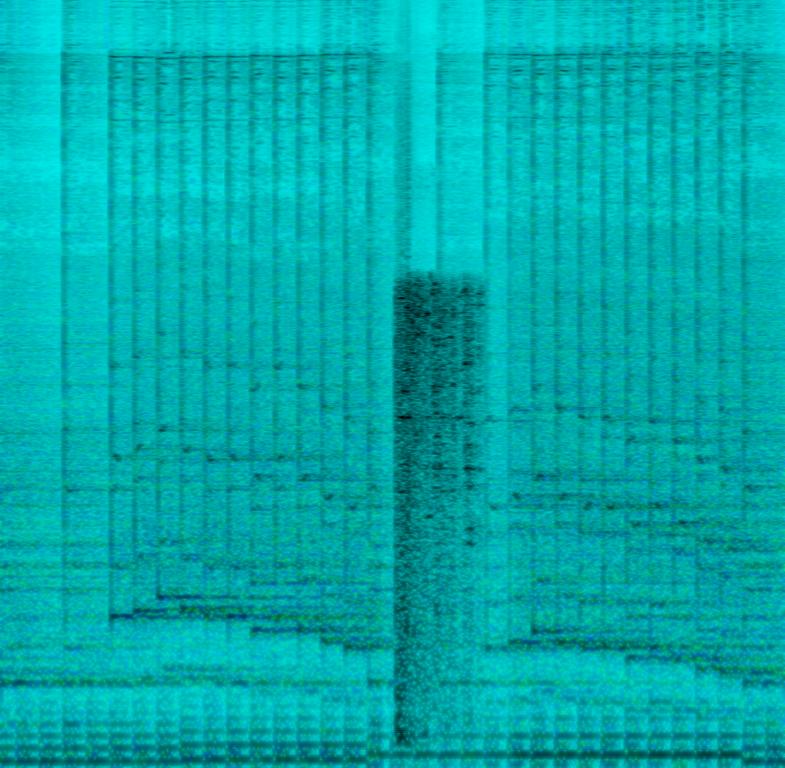
This music is an electronic instrumental. The tempo is medium with a steady, rhythmic keyboard harmony, simple drumming and groovy bass lines. There are sounds of crashing, glass breaking, explosions or gunshots in the background superimposing over the music. The sounds are in stark contrast to the melodious music, with the crashing and shooting giving it an aggressive vibe;